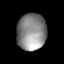
Tissue: lung
Cell type: Fibroblasts
Senescence score: 0.6644
Nuclear area (px): 1049
Mean DAPI intensity: 137.669